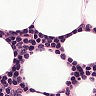
Metastatic tissue present: no